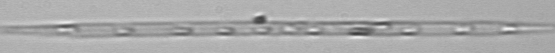
Label: Rhizosolenia